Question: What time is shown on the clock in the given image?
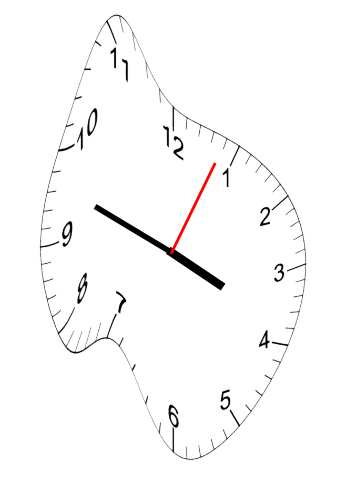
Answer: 03:48:04